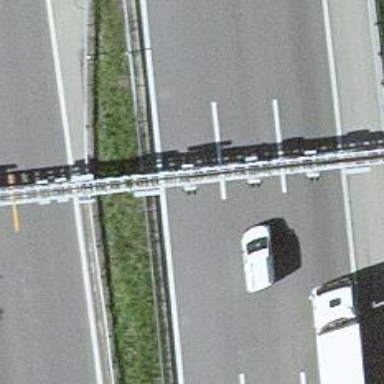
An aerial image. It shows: Gantry structure.